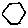
Label: hexagon